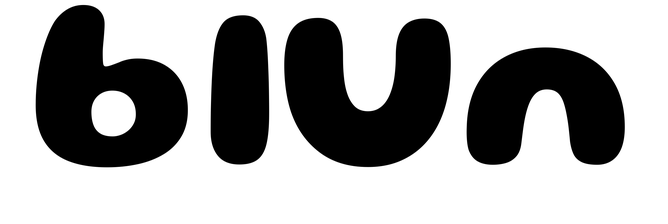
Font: Gluten_Bold